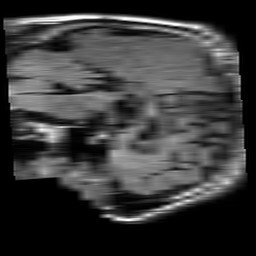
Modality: FLAIR
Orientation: sagittal
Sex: male
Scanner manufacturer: philips
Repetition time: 11 s
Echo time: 0.125 s